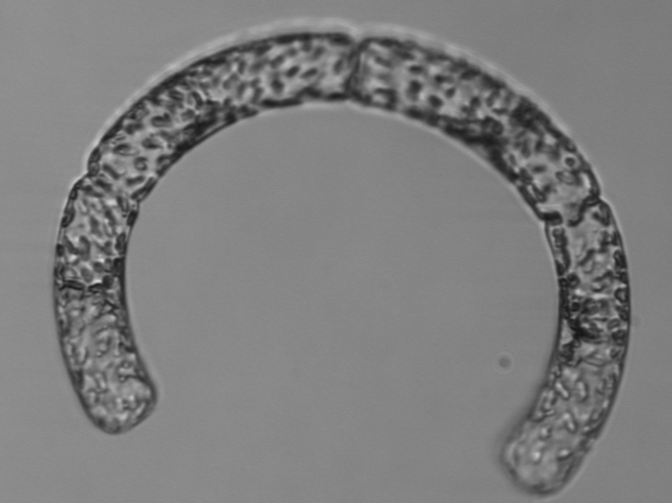
Label: Guinardia_striata